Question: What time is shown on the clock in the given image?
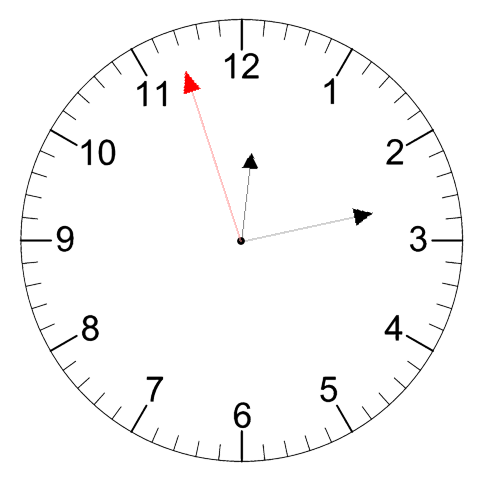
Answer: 12:12:57